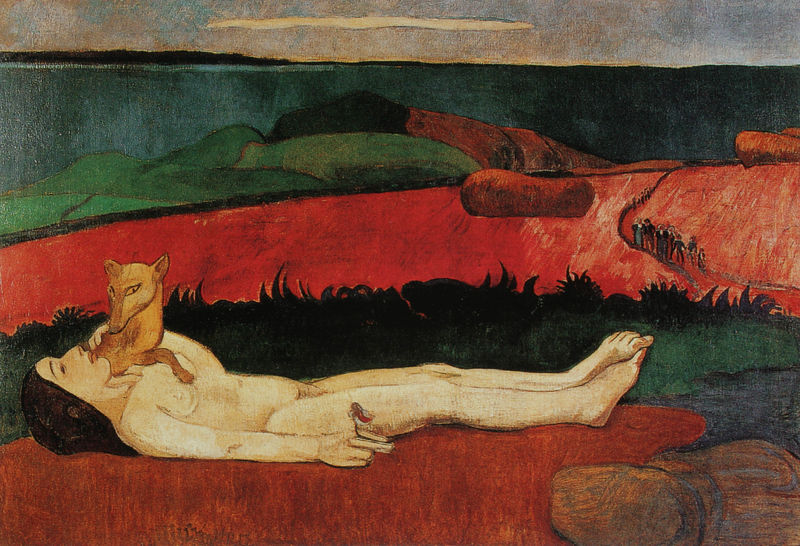
Titel: Der Verlust der Jungfräulichkeit
Künstler: Paul Gauguin
Standort: Norfolk (VA)
Institution: The Chrysler Museum
Schlagwörter: akt, berg, blau, fuß, gemälde, gruppe, hand, haut, himmel, kopf, körper, meer, nackt, schatten, vogel, wasser, weiß, wolf, wolken, gelb, grün, landschaft, menschen, mädchen, ocker, see, ufer, abend, blume, braun, brust, bunt, busen, finger, frau, grau, haar, hintergrund, licht, mund, nacht, orange, profil, schwarz, strasse, gras, hund, rasen, rot, tier, tuch, weg, wiese, wolke, beige, leute, malerei, gesicht, halten, inkarnat, leiche, mensch, stein, steine, tod, tot, bild, öl, ebene, erde, feld, felder, ferne, gräser, horizont, hügel, natur, wolen, flach, gewässer, wiesen, boden, insel, land, haare, decke, pflanzen, lippen, ohren, schön, wald, beine, brüste, füße, liegen, passanten, zuschauer, berge, berghang, fels, gebirge, hang, zug, farbe, violett, naiv, ausflug, blue, crowd, men, oil, people, red, white, women, black, dark, dark hair, funeral, green, group, hair, lady, modern, munch, nose, painting, woman, bed, blanket, picture, brown, nabel, bauch, liegend, scham, kornfeld, gauguin, nacktheit, paul, liegende, schraffur, wolcken, pfote, profile, fuchs, verwelkt, reh, flower, leichnam, gaugin, picasso, cloud, clouds, food, man, naked, nude, nudity, rape, rock, rocks, sky, stone, background, field, girl, head, hill, hills, lake, landscape, mountain, mountains, nature, ocean, sea, shore, water, horizon, island, lane, death, prozession, eyes, feet, spaziergänger, forest, grass, light, river, stream, path, road, color, hillside, wilderness, mouth, animals, bird, dog, walking, french, beach, dead, breast, hügelkette, love, cat, lawn, colorful, ground, watching, gra, animal, eye, legs, pilger, rose, degas, plains, breasts, luchs, chest, ill, mourning, figure, lips, sunset, lying, resting, sleep, sleeping, coulds, paint, space, stylized, gaugain, desert, soil, stones, plain, open, exotic, body, trail, wef, bewachen, fox, gebirgelandschaft, horizen, lay, lie, ocen, pet, tahiti, verwlkt, frida, dream, recline, beast, illusion, reclining, stomach, surrealism, lan, rod, surreal, nightmare, vision, fear, woods, sprössling, yoga, brittany, blood, haystack, lying down, lost, frau nackt liegend, sex, shrubbery, brunette, bude, toes, deet, tits, horison, crow, laying, acrylic, cleopatra, rolling hill, pure, surrel, foc, reclining lady, breats, reclining figure, dog means loyal, flattened lanscape, bright colors, unreal colors, hilltops, flower in hand, ireland, processsion, lying woman, spross, wolfe, jackal, group of people, injured woman, sleeping woman, lower, fileds, watchign, coyote, lown, droad, jackel